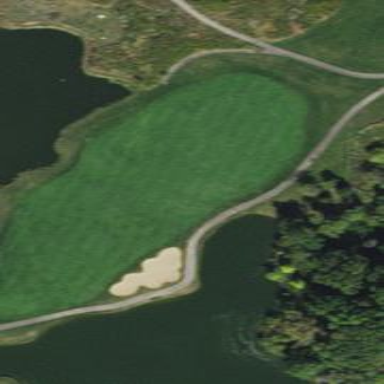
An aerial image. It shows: Grassy area designated as golf fairway.